Question: I have a html snippet below which renders perfectly in all browsers. However in webkit on an iphone and ipad, when I pinch the page (so that its smaller), I see a black border which is the background color of the body shining through only on the right edge. This only happens when I specifiy the width of the .headerpic div. Since this is the only place in the document I specify the width, I was wondering why it stops short of rendering all the way to the right edge (since this is theoretically the widest part of the document?).
I've attached a photo of what it looks like from my ipad.
'''
<!doctype html>
<html>
<head>
<style>
body {background-color:#000;color:#231f20;margin:0;}
#wrapper {background-color:#fff;min-height:1000px;}
#header .headerpic {height:102px;padding-top:80px;margin:0 auto;width:986px;}
#footer {color:#fff;}
</style>
</head>
<body>
<div id="wrapper">
<div id="header">
<div class="headerpic">
</div>
</div>
</div>
<div id="footer">
</div>
</body>
</html>
'''

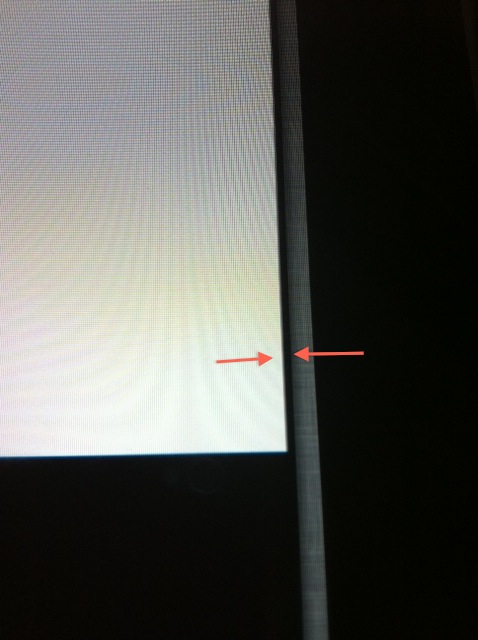
Answer: It will illustrate your problem a little bit clear: <URL>
What I did:
1. I Increased the width of the #headerpic to 1286px
2. I added a background color of #headerpic, which is red
So the your actual problem is: overflow occured
Why?
because you don't set your 'viewport' ('width=device-width') and the minimum physical width (in px or cm or em) of 'body', so your 'body' width by default is 980px, and inherited by '#wrapper'-- so your 986px '#headerpic' overflows the '#wrapper', and makes your black background appear. Since the overflowed area width is small (986-980=6px), you see a black line.